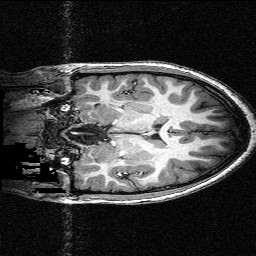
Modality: T1w
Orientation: coronal
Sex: female
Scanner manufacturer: siemens
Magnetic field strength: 3 T
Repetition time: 2.3 s
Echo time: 0.00336 s